Aerial crown-view tile of a tropical tree (Barro Colorado Island, Panama), acquired 20250818:
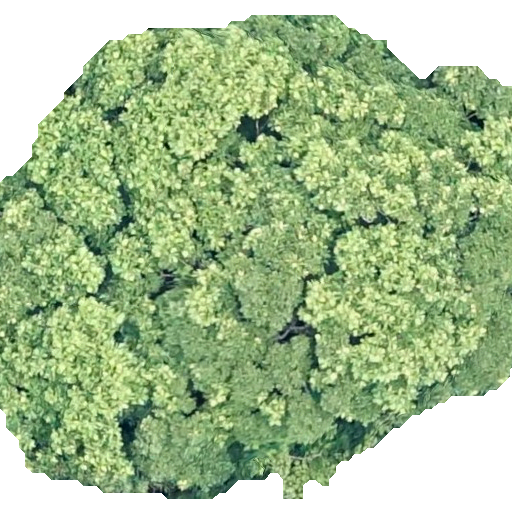
Species: Dipteryx oleifera
GBIF accepted scientific name: Dipteryx oleifera
Crown area: 312.593 m²